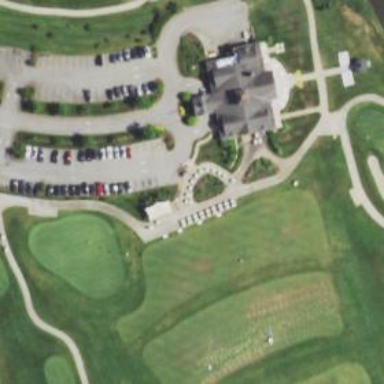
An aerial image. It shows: Service road used as golf cart path.